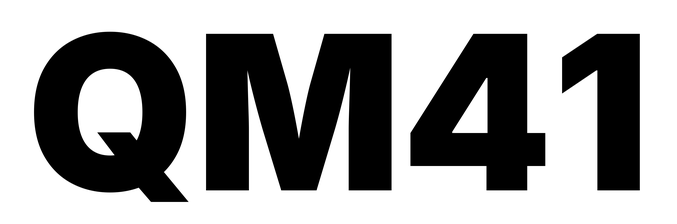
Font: Inter_Black